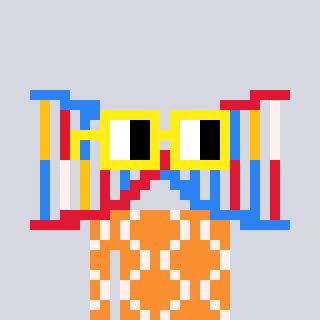
a pixel art character with square yellow glasses, a dna-shaped head and a orange-colored body on a cool background